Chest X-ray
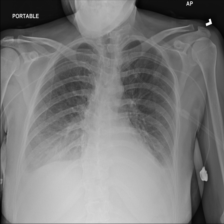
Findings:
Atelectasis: negative
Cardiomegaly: negative
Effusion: positive
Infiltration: negative
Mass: negative
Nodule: negative
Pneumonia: negative
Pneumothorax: negative
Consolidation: negative
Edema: positive
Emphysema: negative
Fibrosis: negative
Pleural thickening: negative
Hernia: negative